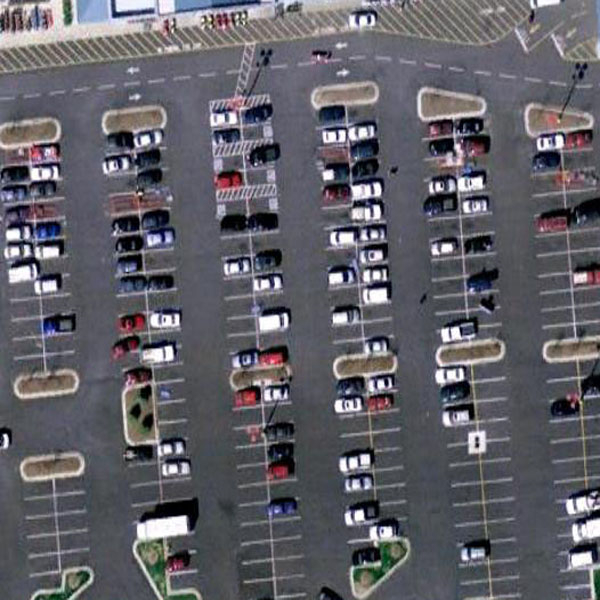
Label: Parking